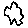
Label: hexagon